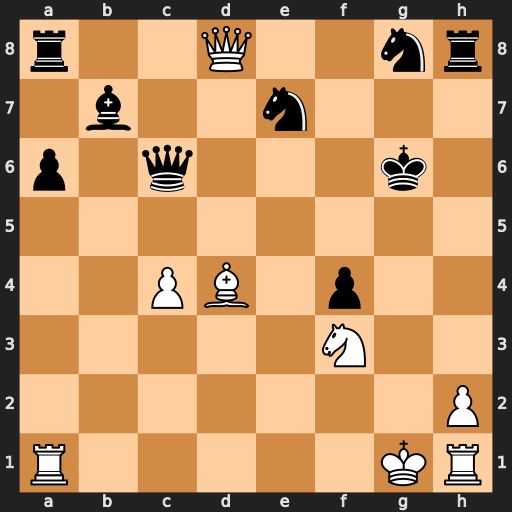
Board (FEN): r2Q2nr/1b2n3/p1q3k1/8/2PB1p2/5N2/7P/R5KR
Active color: w
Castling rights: -
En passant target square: -
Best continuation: Ne5+ Kg5 Nxc6